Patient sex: M
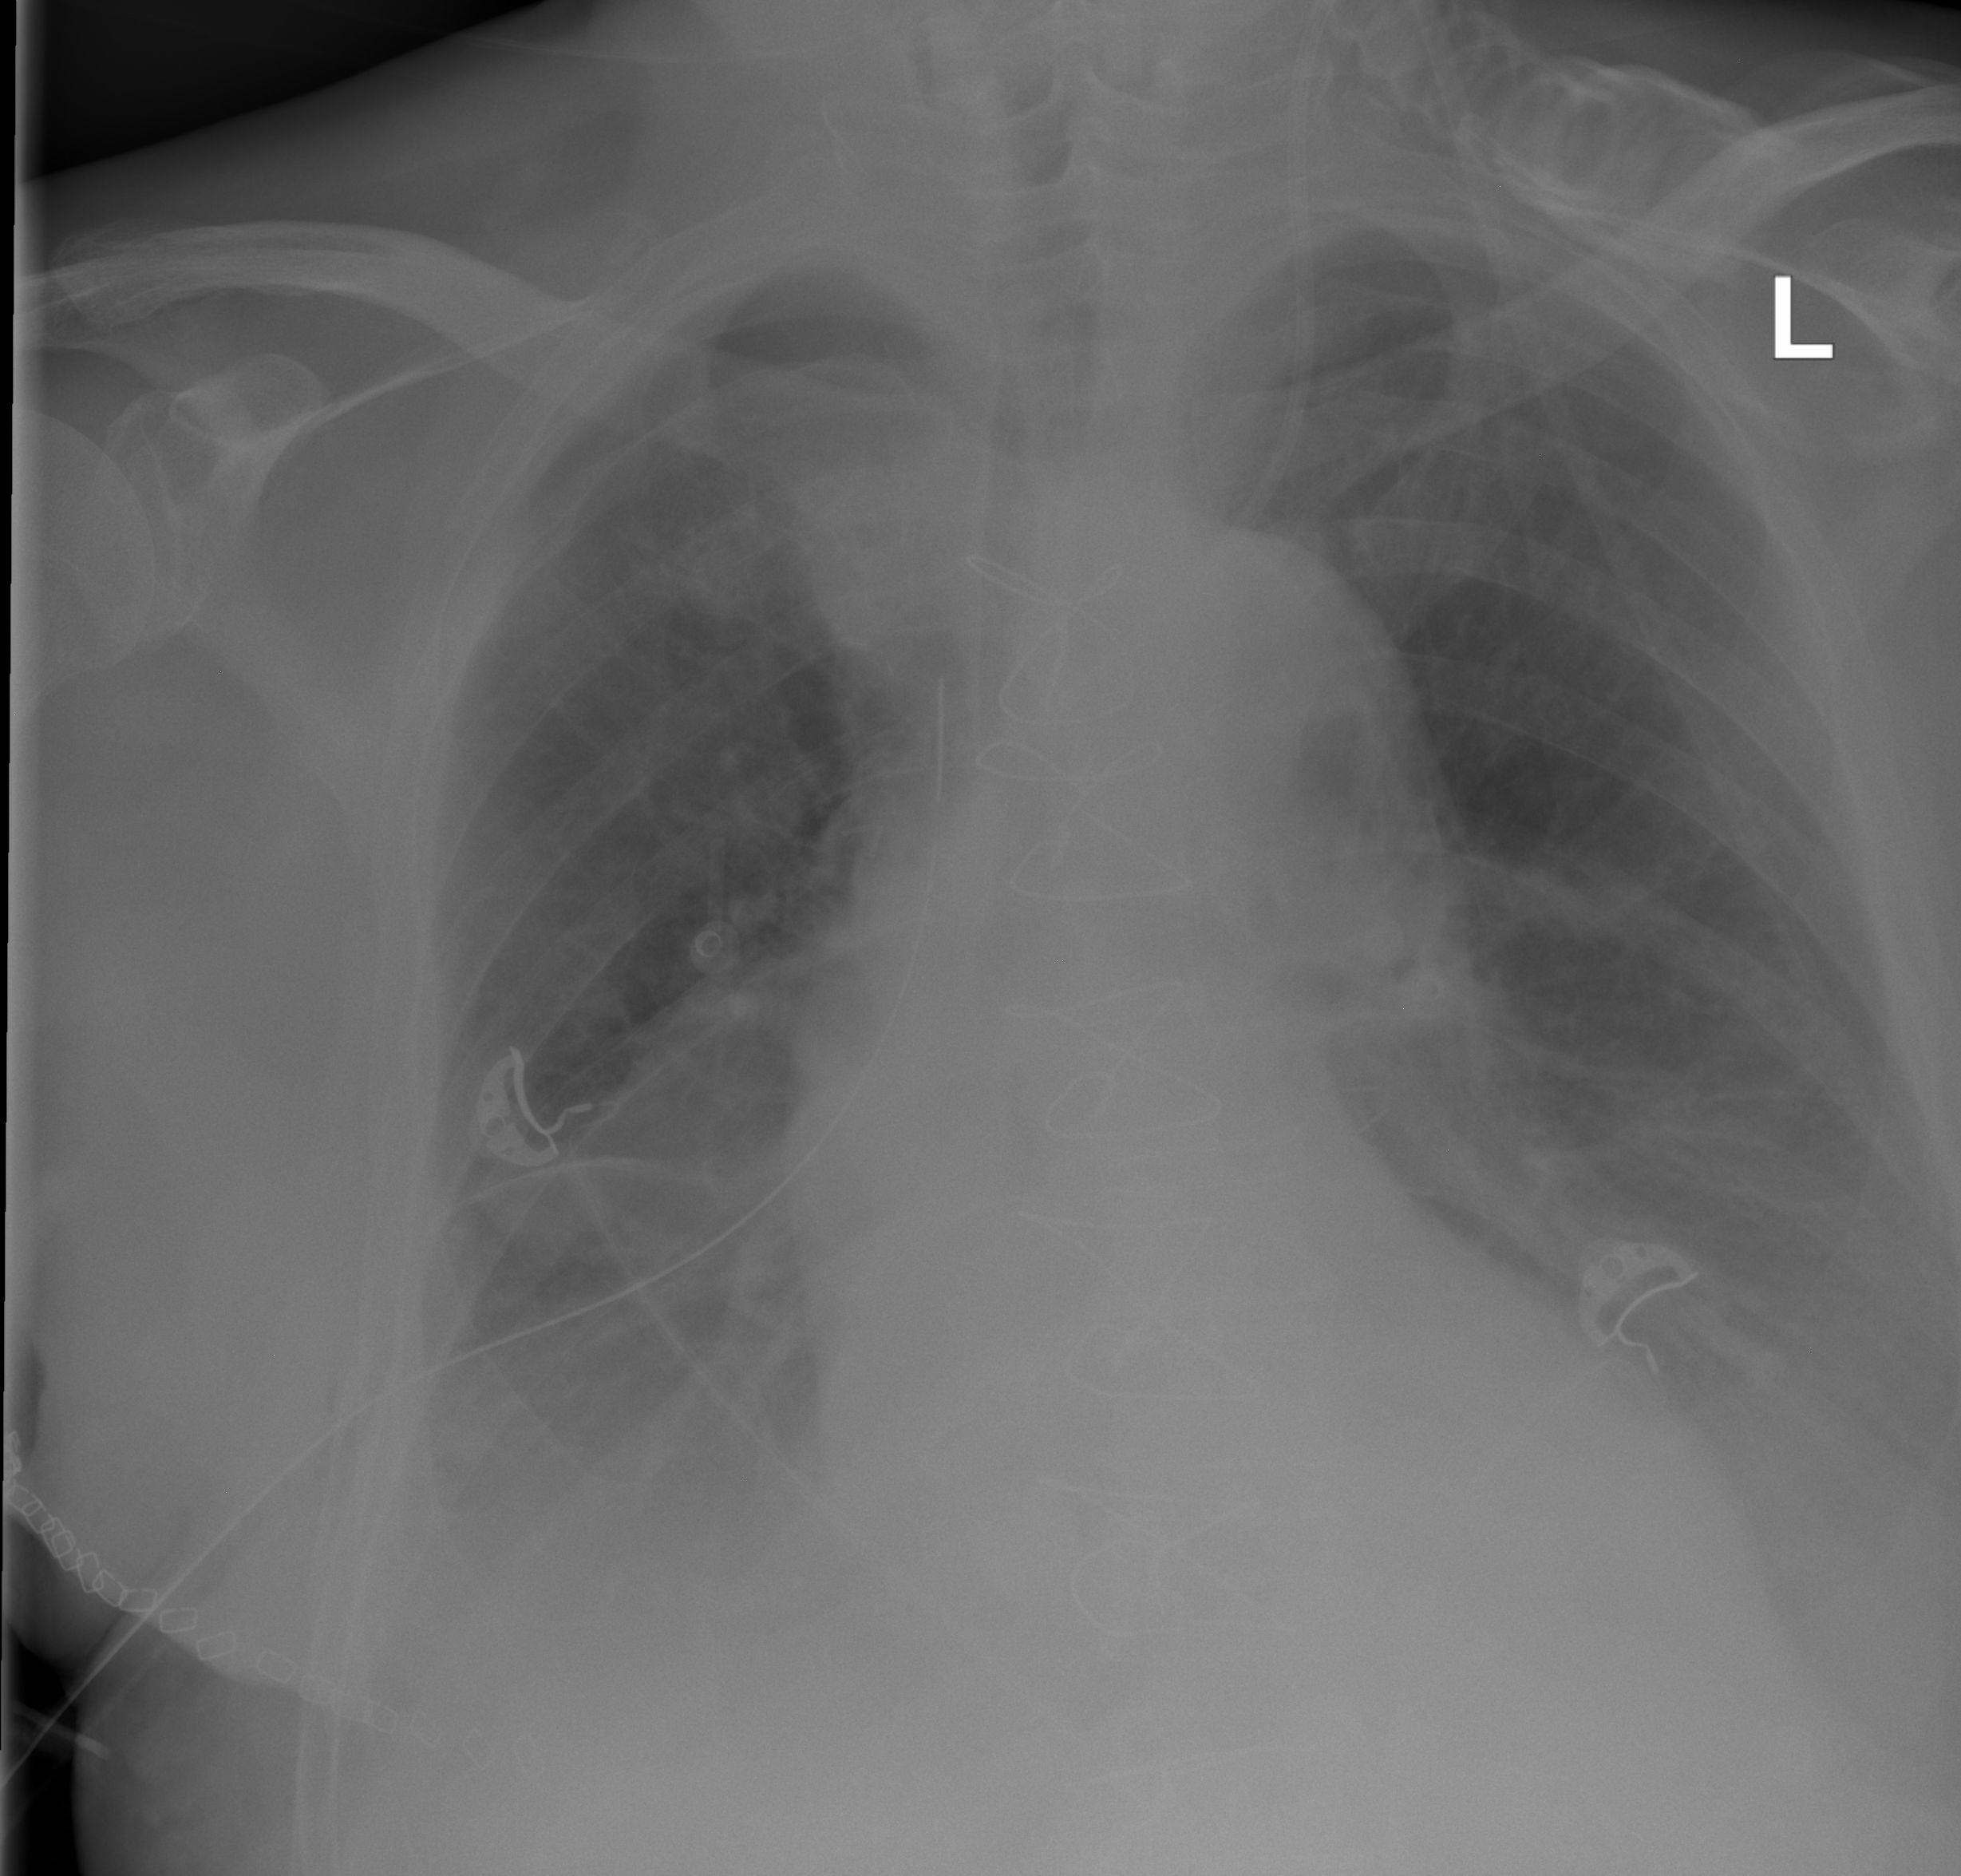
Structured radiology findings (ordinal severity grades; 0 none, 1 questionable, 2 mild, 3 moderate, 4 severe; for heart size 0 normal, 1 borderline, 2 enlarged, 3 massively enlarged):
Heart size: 0
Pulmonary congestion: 0
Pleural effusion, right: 2
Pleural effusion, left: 1
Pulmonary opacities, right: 0
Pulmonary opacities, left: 0
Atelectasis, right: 2
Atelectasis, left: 2